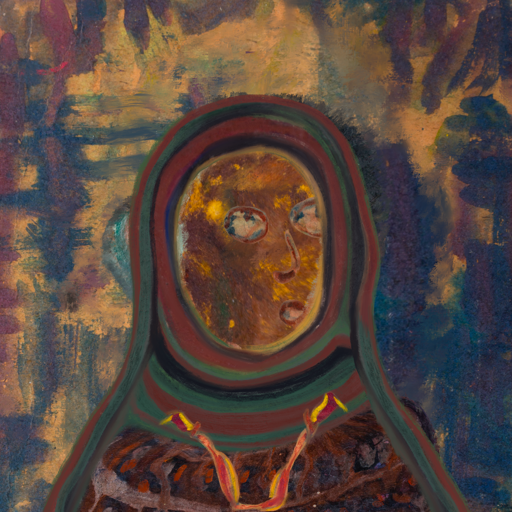
Background: InTheSun, Head And Neck Side: Comrade, Face Side: Orphan, Bust: Hypocrite, Hair Side: Boggyland, Head Accessory: After_Raid_Scarf, Second Necklace: Gypsy_Mother_1, Necklace: Blank, Baby: Blank